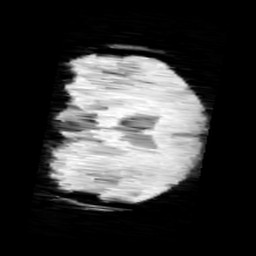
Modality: minIP
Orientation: coronal
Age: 9
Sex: male
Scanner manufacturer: siemens
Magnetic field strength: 3 T
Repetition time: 0.027 s
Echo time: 0.02 s